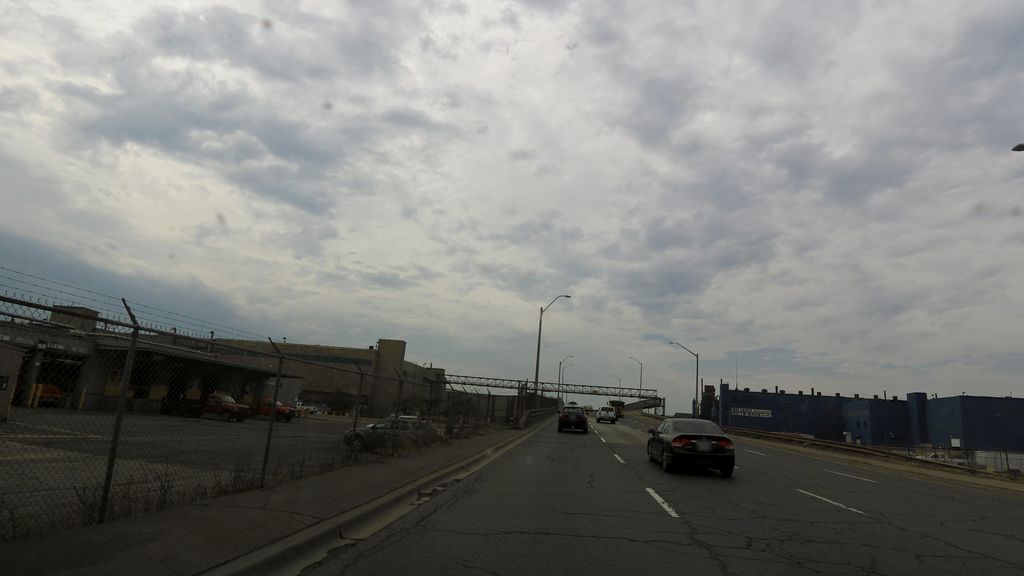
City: hamilton